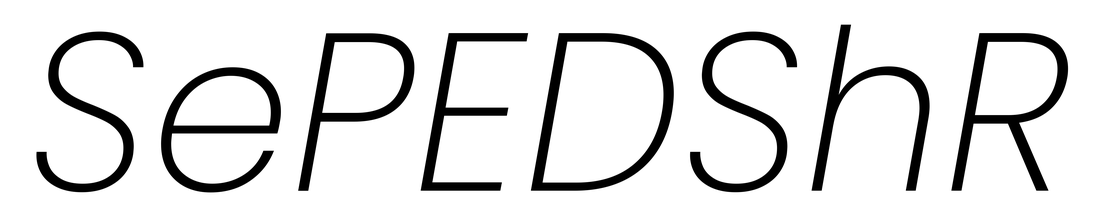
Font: Poppins-ExtraLightItalic